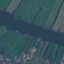
Label: River